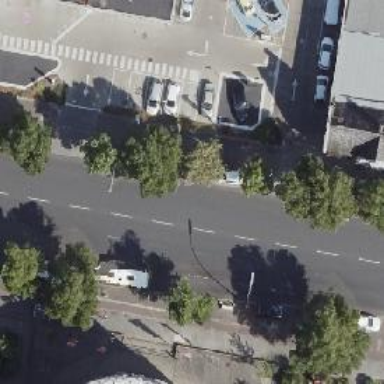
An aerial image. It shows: Broadleaved deciduous tree with parking obstacle nearby.